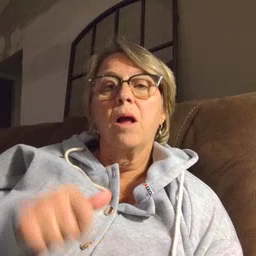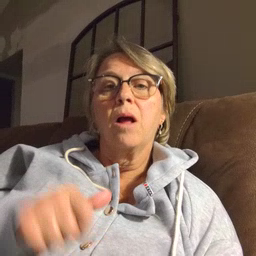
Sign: make